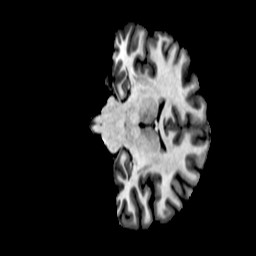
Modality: T1w
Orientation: coronal
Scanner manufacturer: ge
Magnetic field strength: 3 T
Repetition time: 0.00766 s
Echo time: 0.003476 s